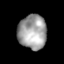
Tissue: lung
Cell type: Fibroblasts
Senescence score: 0.6528
Nuclear area (px): 964
Mean DAPI intensity: 158.707